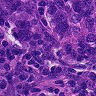
Metastatic tissue present: yes